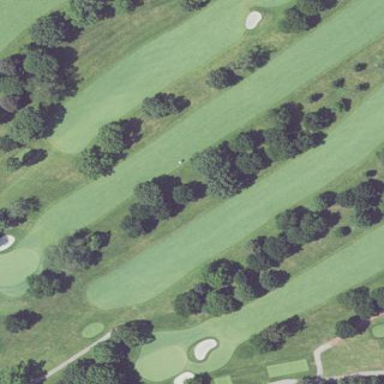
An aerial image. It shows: Golf fairway surrounded by grass.